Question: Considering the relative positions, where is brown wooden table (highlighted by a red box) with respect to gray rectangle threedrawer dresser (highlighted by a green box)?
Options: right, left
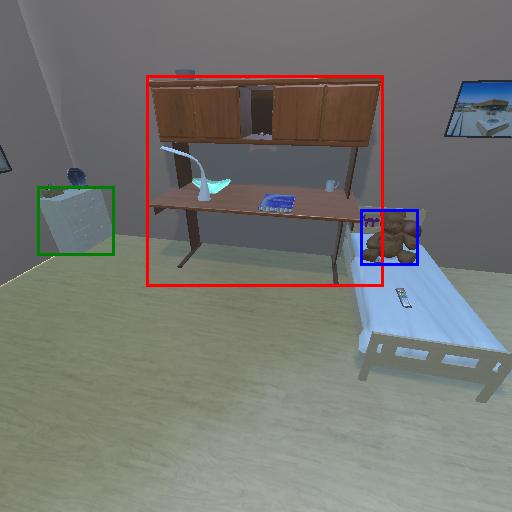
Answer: right